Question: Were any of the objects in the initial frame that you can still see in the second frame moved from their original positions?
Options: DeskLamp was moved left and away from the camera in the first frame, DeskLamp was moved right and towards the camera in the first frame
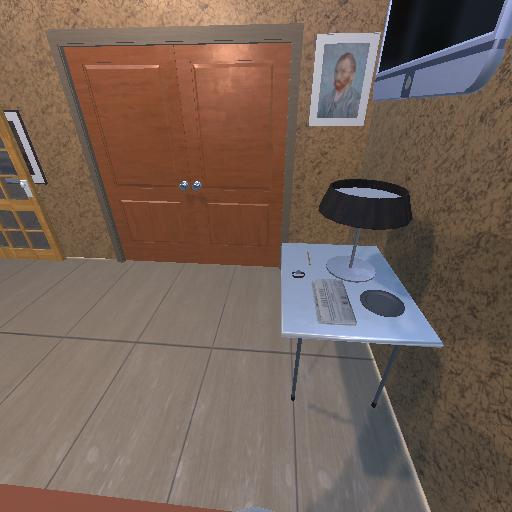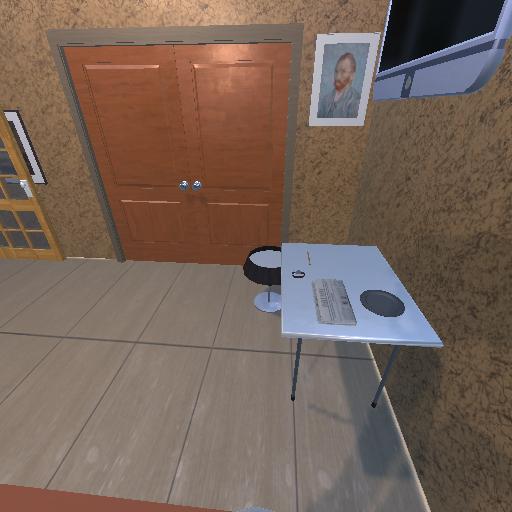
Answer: DeskLamp was moved left and away from the camera in the first frame